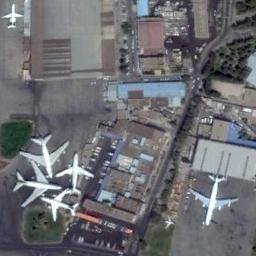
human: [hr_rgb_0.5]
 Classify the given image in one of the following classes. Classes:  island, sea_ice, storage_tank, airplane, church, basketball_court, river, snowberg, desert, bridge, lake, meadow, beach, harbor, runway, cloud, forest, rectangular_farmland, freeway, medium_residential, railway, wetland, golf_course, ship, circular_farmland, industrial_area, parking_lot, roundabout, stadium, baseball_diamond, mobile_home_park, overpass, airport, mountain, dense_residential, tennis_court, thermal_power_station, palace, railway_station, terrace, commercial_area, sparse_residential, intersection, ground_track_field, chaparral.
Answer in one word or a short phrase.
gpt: airplane